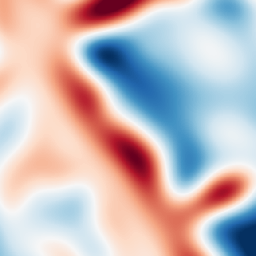
Category: multiscale
Decomposition family: log
Decomposition parameters: sigma: 20
Upsampling method: area
Upsampling parameters: scale: 8
Upsampling scale: 8